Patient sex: F
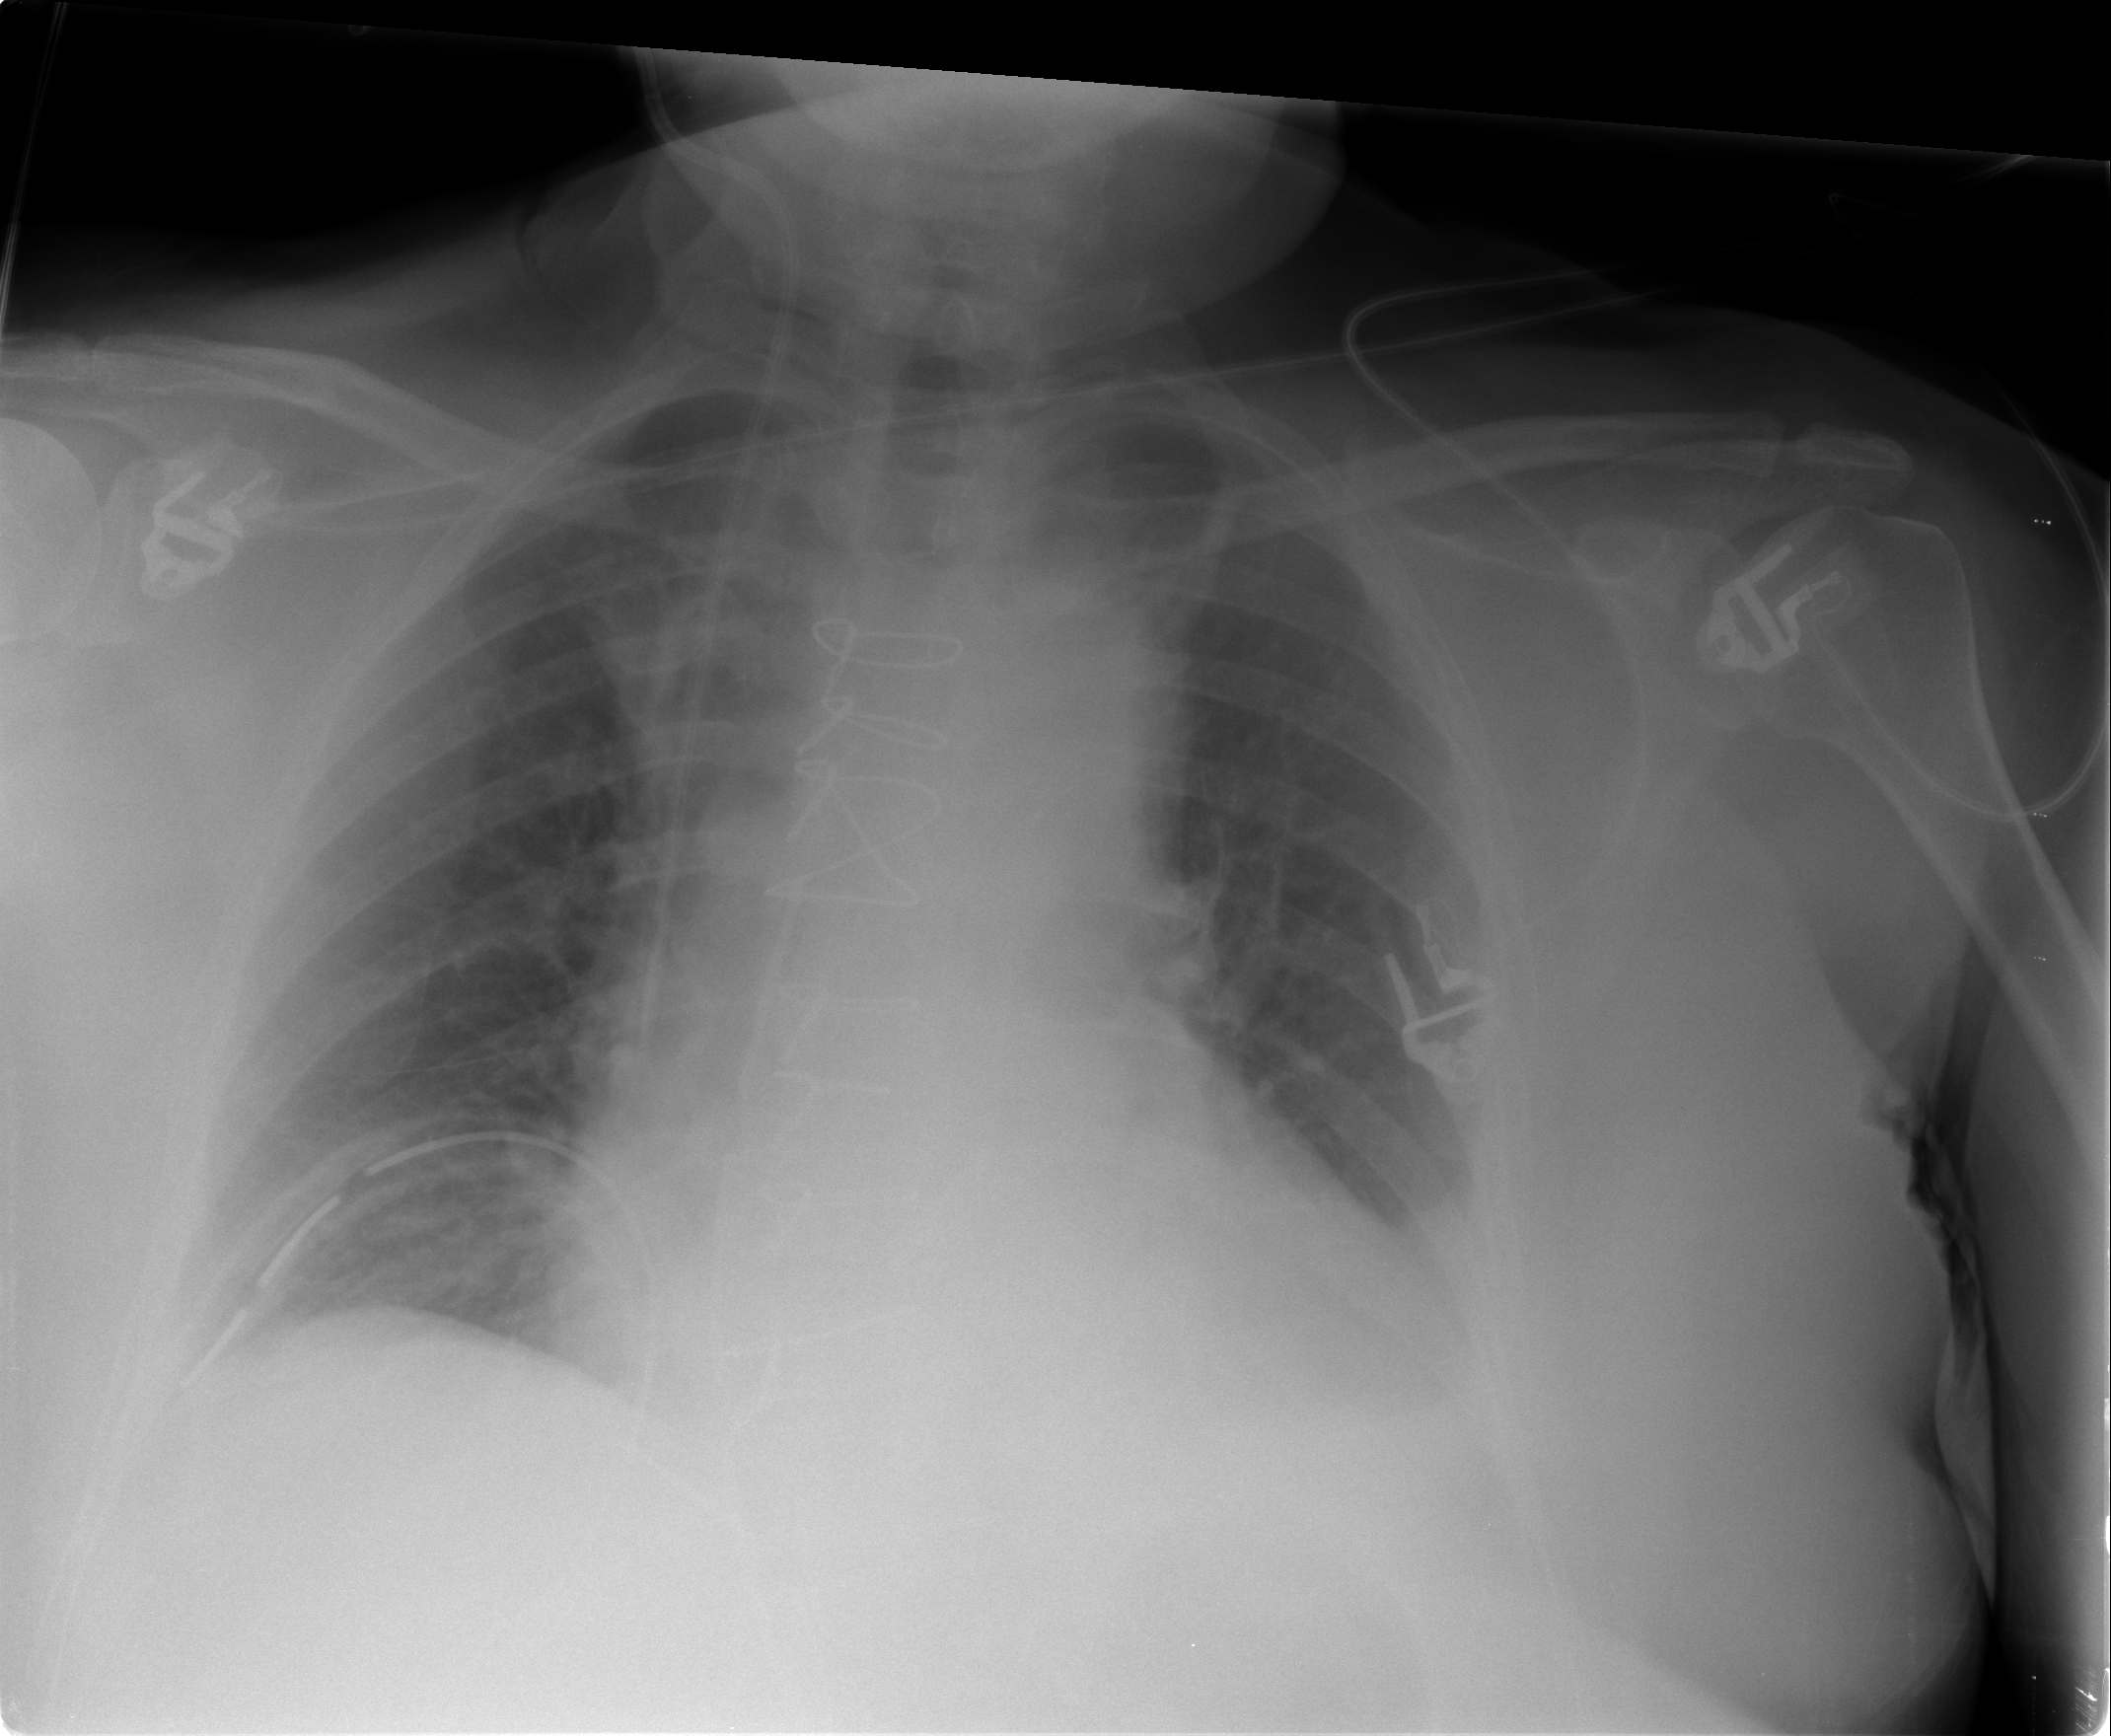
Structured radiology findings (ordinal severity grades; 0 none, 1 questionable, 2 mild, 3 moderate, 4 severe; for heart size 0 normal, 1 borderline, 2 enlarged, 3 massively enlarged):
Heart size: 1
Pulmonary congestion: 1
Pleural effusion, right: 1
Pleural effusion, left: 2
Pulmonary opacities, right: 0
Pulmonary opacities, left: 0
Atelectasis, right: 2
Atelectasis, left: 2